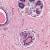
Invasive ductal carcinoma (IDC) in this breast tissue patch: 0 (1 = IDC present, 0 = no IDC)